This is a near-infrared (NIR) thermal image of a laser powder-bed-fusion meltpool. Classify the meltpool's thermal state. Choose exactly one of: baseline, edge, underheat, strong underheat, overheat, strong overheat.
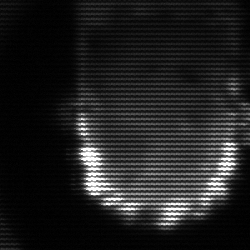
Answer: baseline